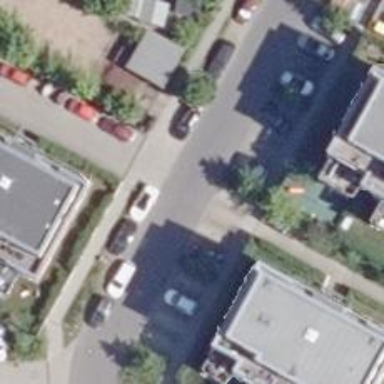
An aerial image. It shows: Asphalt road in residential area.